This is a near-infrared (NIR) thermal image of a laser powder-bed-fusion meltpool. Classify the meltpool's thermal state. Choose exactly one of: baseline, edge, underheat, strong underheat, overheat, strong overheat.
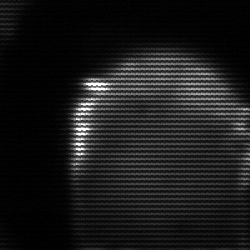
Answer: edge